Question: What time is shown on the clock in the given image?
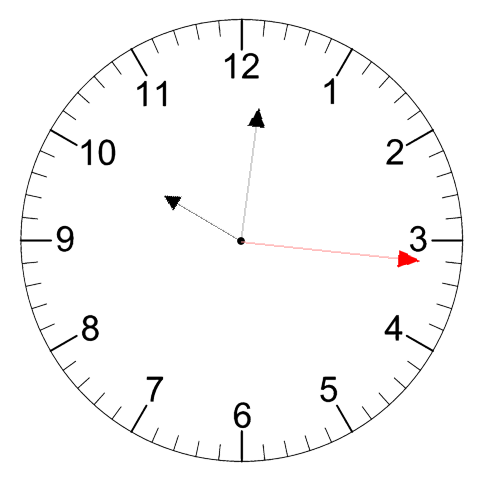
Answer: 10:01:16